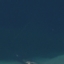
Land use / land cover: SeaLake